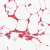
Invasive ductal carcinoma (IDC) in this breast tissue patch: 0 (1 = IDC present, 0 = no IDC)